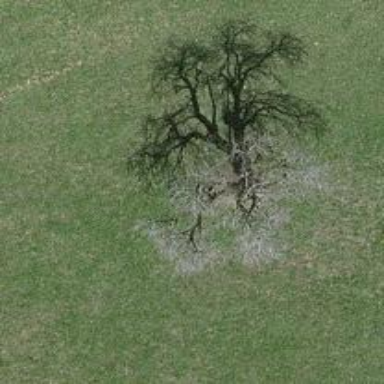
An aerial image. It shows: Single tag "natural: tree."